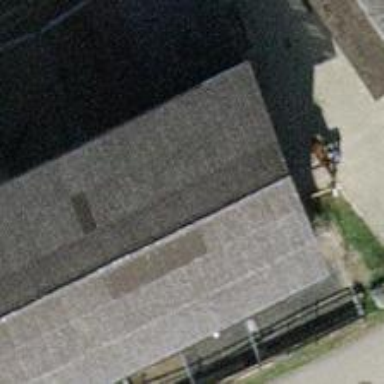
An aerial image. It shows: Gabled roof on farm auxiliary building.